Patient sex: M
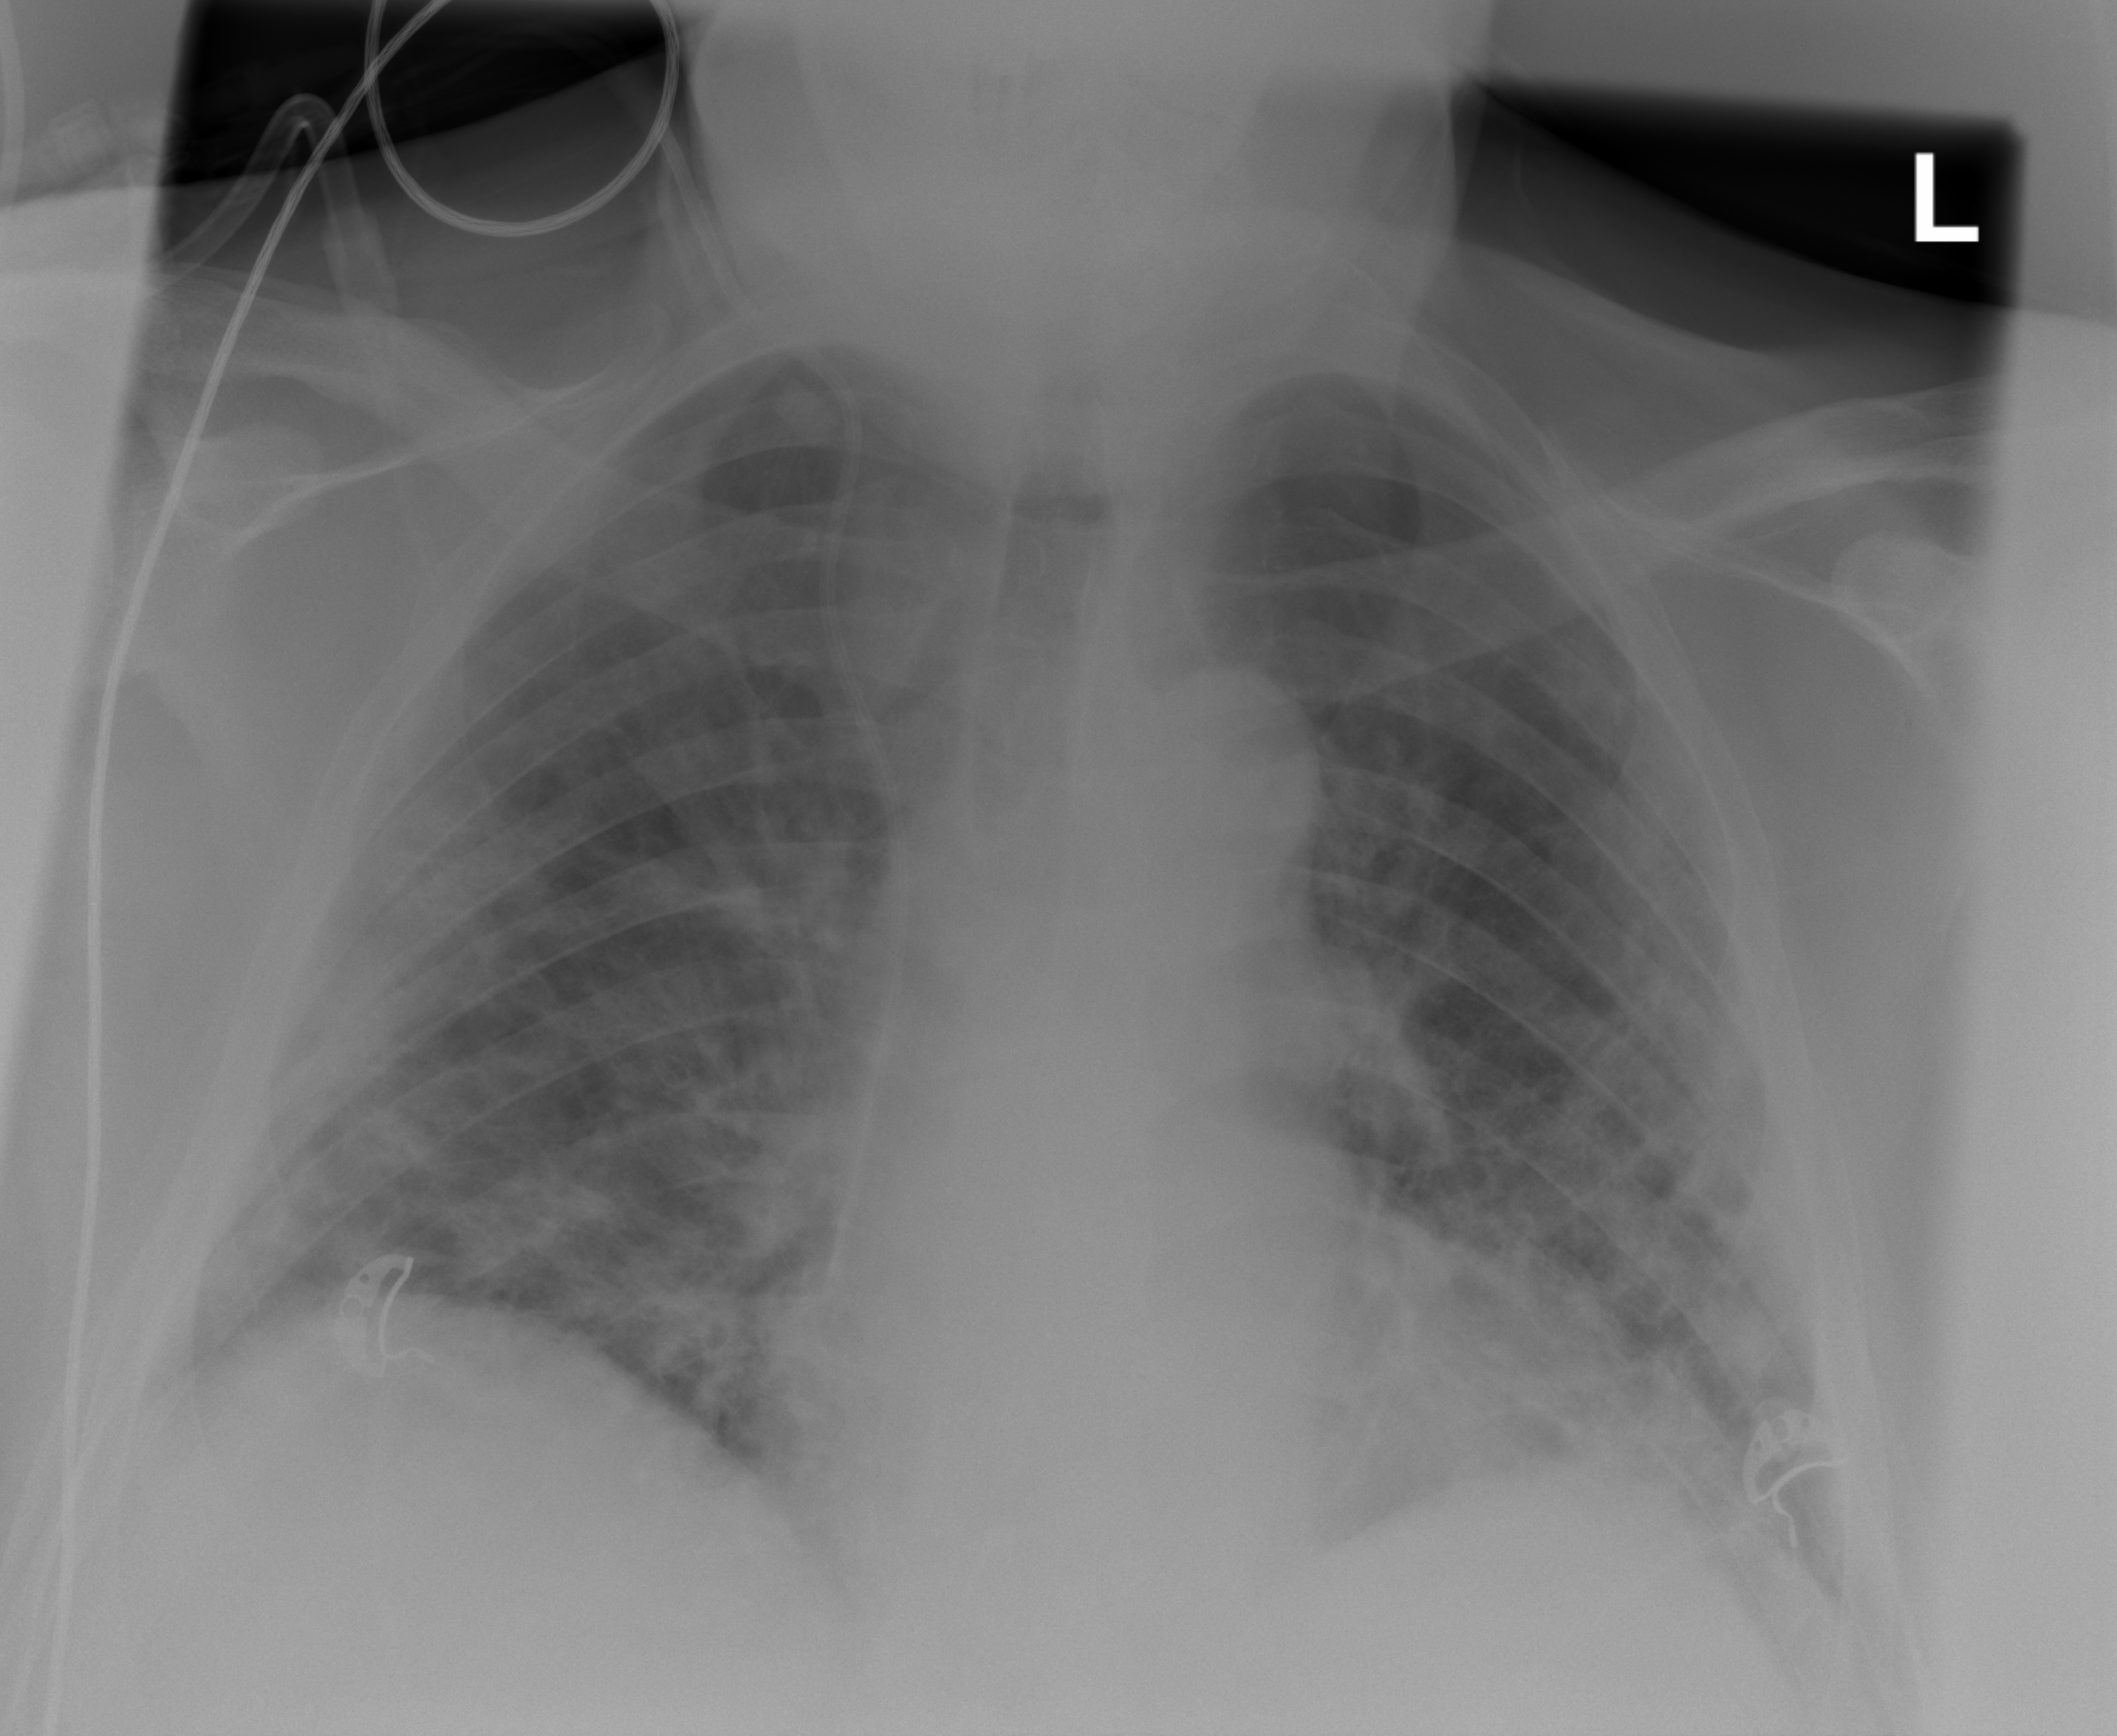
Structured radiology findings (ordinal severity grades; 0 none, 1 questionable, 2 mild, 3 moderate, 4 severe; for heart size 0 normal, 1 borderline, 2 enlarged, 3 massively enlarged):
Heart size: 1
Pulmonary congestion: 0
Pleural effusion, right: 0
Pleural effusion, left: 0
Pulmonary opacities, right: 2
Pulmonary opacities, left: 3
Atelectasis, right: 2
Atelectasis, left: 3